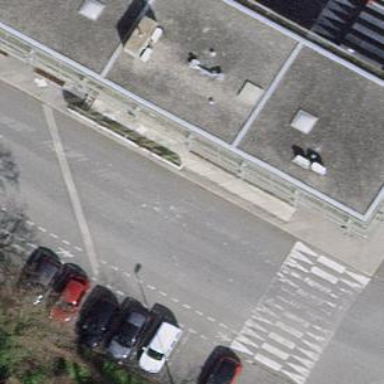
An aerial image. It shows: Public government office with flat roof. This building houses the customs department.